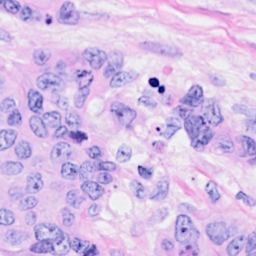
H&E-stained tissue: Breast